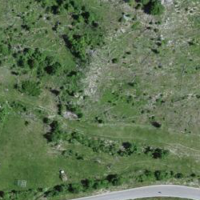
EUNIS habitat code: 43
Species observed at this site:
Lanius collurio
Melitaea didyma
Anthocharis cardamines